【题型】解答题　【知识点】立体几何　【难度】medium
如图1，在 \(\triangle ABC\) 中，\(AB = BC = \sqrt{3}\)，\(\angle BAC = 30^\circ\)，\(D\) 是线段 \(AC\) 上一点，且 \(BD \perp AB\)，将 \(\triangle BCD\) 沿着 \(BD\) 翻折至 \(\triangle BPD\)，得到如图2所示的三棱锥 \(P-ABD\)，记二面角 \(P-BD-A\) 的大小为 \(\alpha\)。

\noindent
(1) 求 \(BD\) 的长度；\\
(2) 当 \(\alpha = \frac{\pi}{2}\) 时，求直线 \(AP\) 与平面 \(ABD\) 所成角的正切值；\\
(3) 当 \(\frac{\pi}{3} \le \alpha \le \frac{2\pi}{3}\) 时，在翻折的过程中：\\
\quad ① 求点 \(P\) 的运动轨迹的长度；\\
\quad ② 求线段 \(AP\) 长的取值范围。
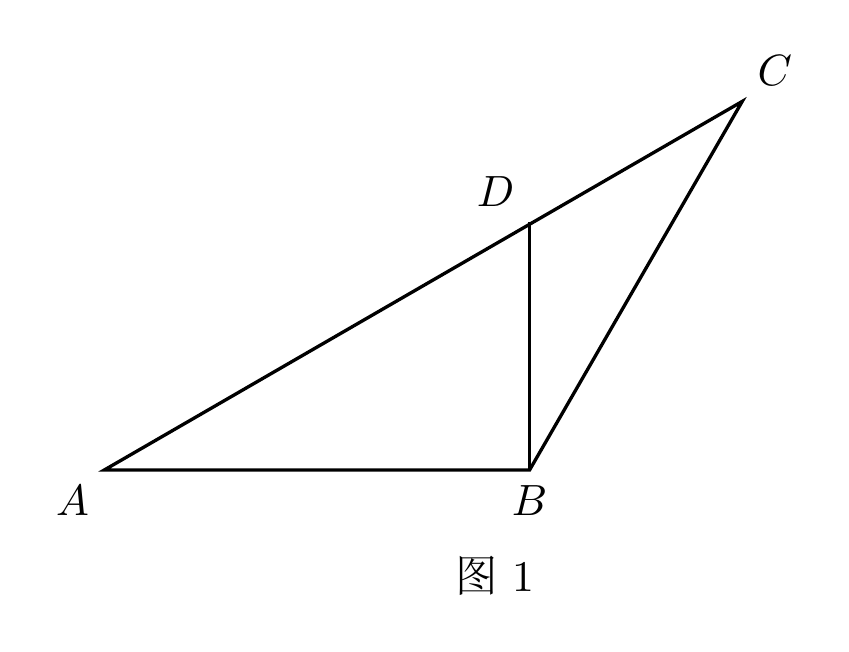
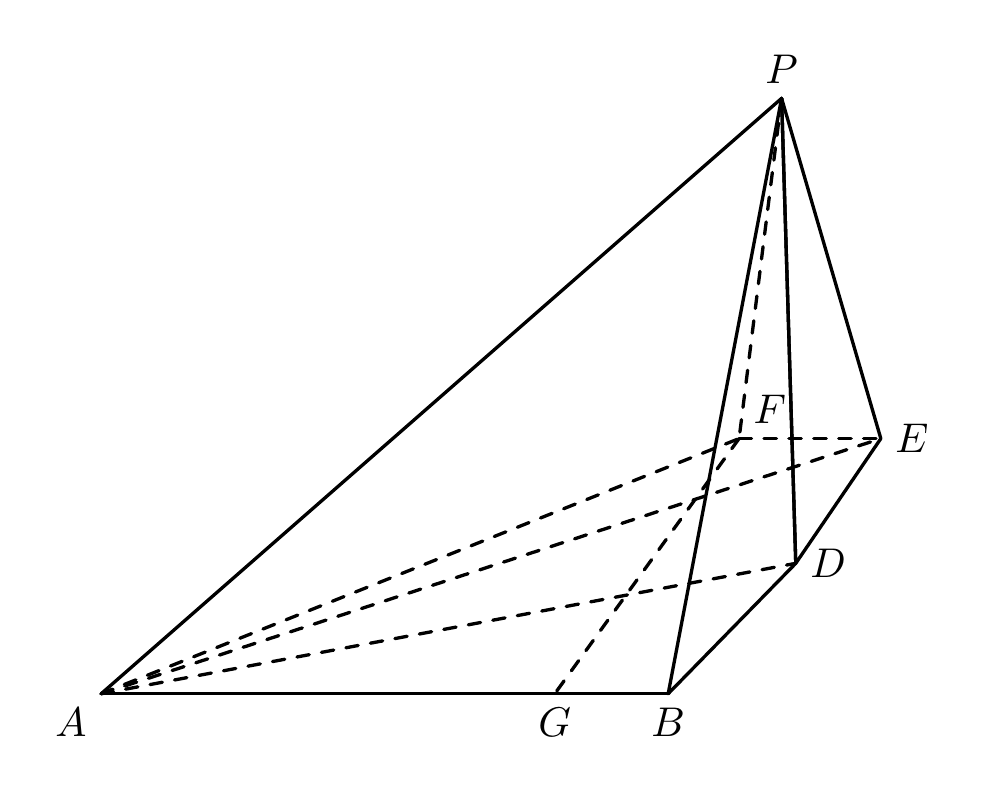
【解答】
\textbf{【详解】}

\vspace{0.3cm}
\noindent
(1) \(AB = \sqrt{3}\)，\(\angle BAC = 30^\circ\)，\(BD \perp AB\)，\\
故 \(BD = AB \tan 30^\circ = \sqrt{3} \times \frac{\sqrt{3}}{3} = 1\)；

\vspace{0.3cm}
\noindent
(2) 当 \(\alpha = \frac{\pi}{2}\) 时，平面 \(BPD \perp\) 平面 \(ABD\)，交线为 \(BD\)，\\
过点 \(P\) 作 \(PE \perp BD\) 交 \(BD\) 的延长线于点 \(E\)，连接 \(AE\)，\\
由于 \(PE \subset\) 平面 \(BPD\)，故 \(PE \perp\) 平面 \(ABD\)，则 \(AE\) 即为 \(AP\) 在平面 \(ABD\) 上的投影，\\
所以 \(\angle PAE\) 即为直线 \(AP\) 与平面 \(ABD\) 的所成角，\\
其中 \(AE \subset\) 平面 \(ABD\)，故 \(PE \perp AE\)，\\
由于 \(\angle PBD = \angle ABC - \angle ABD = \frac{\pi}{6}\)，故 \(PE = PB \sin \frac{\pi}{6} = \frac{\sqrt{3}}{2}\)，\(BE = PB \cos \frac{\pi}{6} = \frac{3}{2}\)，\\
由勾股定理得 \(AE = \sqrt{AB^2 + BE^2} = \frac{\sqrt{21}}{2}\)，\(\tan \angle PAE = \frac{PE}{AE} = \frac{\sqrt{7}}{7}\)，\\
直线 \(AP\) 与平面 \(ABD\) 所成角的正切值为 \(\frac{\sqrt{7}}{7}\)；

\noindent
(3) ① 当 \(\frac{\pi}{3} \le \alpha \le \frac{2\pi}{3}\) 时，\\
在翻折的过程中，点 \(P\) 的运动轨迹为以 \(E\) 为圆心，\(PE = \frac{\sqrt{3}}{2}\) 为半径的圆弧，\\
其中圆心角为 \(\frac{2\pi}{3} - \frac{\pi}{3} = \frac{\pi}{3}\)，故点 \(P\) 的运动轨迹的长度为 \(\frac{\pi}{3} \cdot \frac{\sqrt{3}}{2} = \frac{\sqrt{3}\pi}{6}\)；

\vspace{0.3cm}
\noindent
② 如图，当 \(\frac{\pi}{3} \le \alpha \le \frac{2\pi}{3}\) 时，记点 \(P\) 在平面 \(ABD\) 上的投影为 \(F\)，连接 \(EF\)，\\
则 \(EF \perp BE\)，又 \(PE \perp BD\)，故 \(\angle PEF\) 即为二面角 \(P-BD-A\) 的平面角，\\
故 \(\angle PEF = \alpha\)，则 \(PF = PE \sin \alpha = \frac{\sqrt{3}}{2} \sin \alpha\)，\(EF = PE \cos \alpha = \frac{\sqrt{3}}{2} \cos \alpha\)，\\
过点 \(F\) 作 \(FG \perp AB\)，并交 \(AB\) 于点 \(G\)，则 \(FG = BE = \frac{3}{2}\)，\(BG = EF\)，\\
则 \(AG = AB - BG = \sqrt{3} - EF = \sqrt{3} - \frac{\sqrt{3}}{2} \cos \alpha\)，\\
\[
AF^2 = AG^2 + FG^2 = \left(\sqrt{3} - \frac{\sqrt{3}}{2} \cos \alpha\right)^2 + \frac{9}{4} = \frac{3}{4} \cos^2 \alpha - 3 \cos \alpha + \frac{21}{4},
\]
\[
AP^2 = AF^2 + PF^2 = \frac{3}{4} \cos^2 \alpha - 3 \cos \alpha + \frac{21}{4} + \frac{3}{4} \sin^2 \alpha = -3 \cos \alpha + 6,
\]
因为 \(\frac{\pi}{3} \le \alpha \le \frac{2\pi}{3}\)，所以 \(-\frac{1}{2} \le \cos \alpha \le \frac{1}{2}\)，\(AP^2 = -3 \cos \alpha + 6 \in \left[\frac{9}{2}, \frac{15}{2}\right]\)，\\
故 \(AP \in \left[\frac{3\sqrt{2}}{2}, \frac{\sqrt{30}}{2}\right]\)。
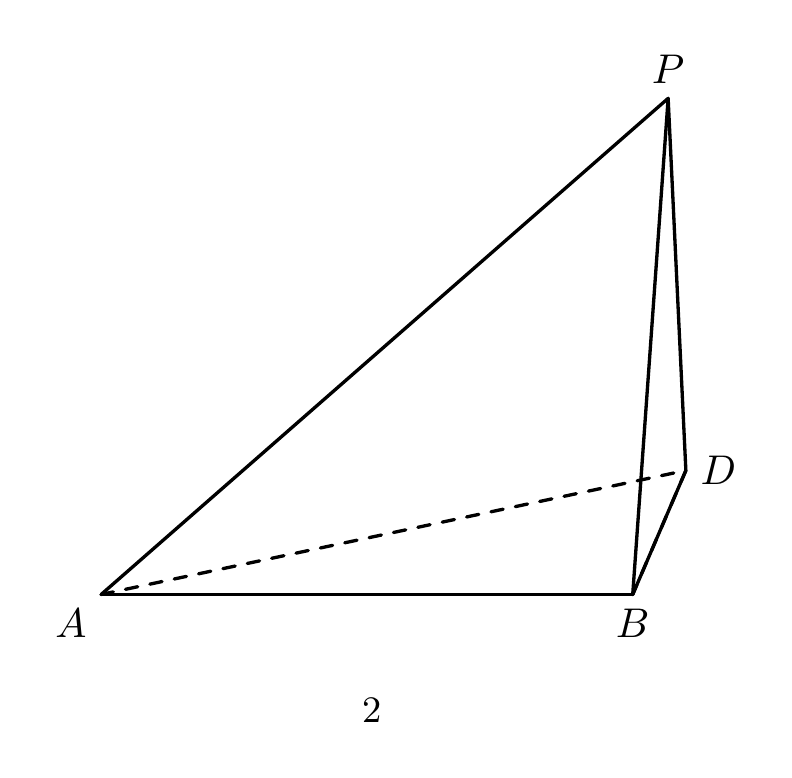